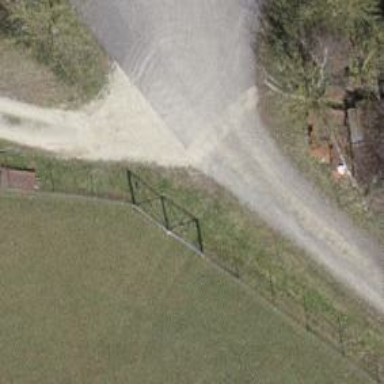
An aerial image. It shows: Gravel track road.